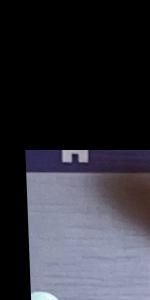
Label: Empty